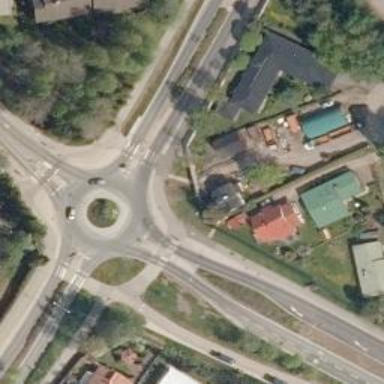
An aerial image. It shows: Uncontrolled road crossing.